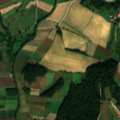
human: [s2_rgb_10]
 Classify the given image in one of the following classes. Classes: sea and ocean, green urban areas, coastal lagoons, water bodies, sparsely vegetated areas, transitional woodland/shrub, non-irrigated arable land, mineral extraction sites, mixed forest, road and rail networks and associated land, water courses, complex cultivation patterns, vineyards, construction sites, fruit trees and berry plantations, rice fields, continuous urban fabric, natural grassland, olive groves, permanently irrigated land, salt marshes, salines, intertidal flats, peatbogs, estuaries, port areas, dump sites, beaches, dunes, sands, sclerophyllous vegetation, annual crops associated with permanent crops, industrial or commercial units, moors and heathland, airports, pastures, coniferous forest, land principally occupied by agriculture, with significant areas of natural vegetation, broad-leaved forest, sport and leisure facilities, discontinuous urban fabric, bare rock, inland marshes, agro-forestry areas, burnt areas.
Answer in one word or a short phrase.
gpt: non-irrigated arable land, complex cultivation patterns, land principally occupied by agriculture, with significant areas of natural vegetation, broad-leaved forest, mixed forest